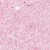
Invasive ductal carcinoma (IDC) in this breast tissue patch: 0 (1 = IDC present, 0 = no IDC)